Question: For our .NET project this year we have to create a website in Silverlight.
Now I have been getting along nicely utilizing the grid, making gridrows and colums, but I have got to the part where I have to create navigation buttons.
So I decided to go for the following look of the buttons:

Now, when I add a button to my project and I give it the background of that image, <URL> happens.
I have looked at other methods to create an image button but those involve putting an image INSIDE the button using a stackpanel. I tried that and it looks really bad.
This is the code the button generated:
'<Button Content="Button" Height="40" Name="button1" Width="125"> <Button.Background> <ImageBrush ImageSource="/OndernemersAward;component/Images/button.png" Stretch="Fill" /> </Button.Background> </Button>'
I don't know what's going on here and I hope somebody can help me.
Thanks, Thomas
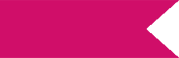
Answer: I ultimately solved this by using blent. I created an image and there is a control there that can transform the image to a button.